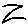
Label: zigzag